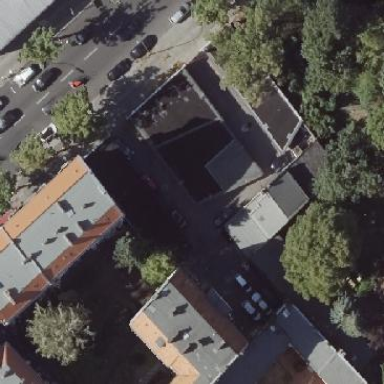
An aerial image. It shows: View of roof of building.